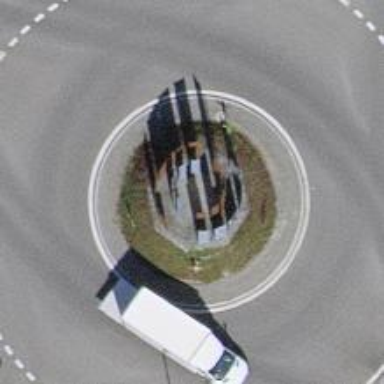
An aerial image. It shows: Primary highway intersecting roundabout.